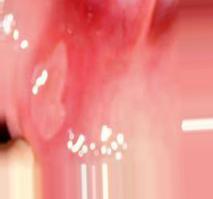
Condition: Mouth Ulcer